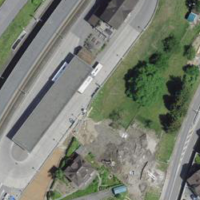
EUNIS habitat code: 53
Species observed at this site:
Corvus corone
Podiceps cristatus
Fulica atra
Anas platyrhynchos
Aythya fuligula
Passer domesticus
Turdus merula
Chroicocephalus ridibundus
Columba palumbus
Phalacrocorax carbo
Larus michahellis
Cygnus olor
Hirundo rustica
Milvus milvus
Pica pica
Phoenicurus ochruros
Accipiter nisus